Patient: sex F, age 48
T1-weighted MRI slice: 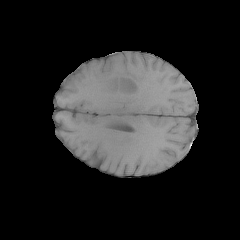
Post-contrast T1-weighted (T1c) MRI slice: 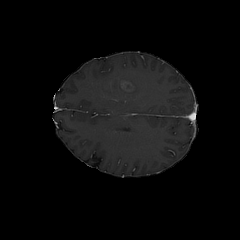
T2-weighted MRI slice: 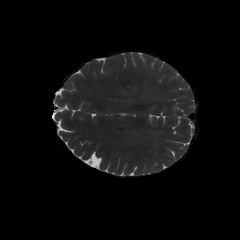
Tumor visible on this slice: yes
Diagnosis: Glioblastoma, IDH-wildtype
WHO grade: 4